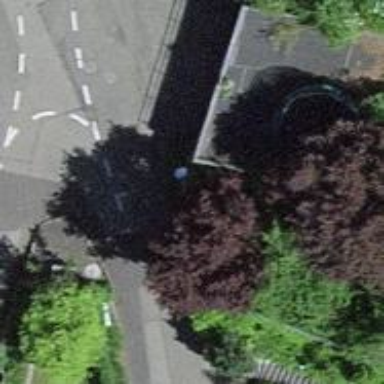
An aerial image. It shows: Garage.